Question: I have added a negative left margin to the gRow class equal to the width of the surrounding container (in my case 744px). It seems to work both in Chrome and IE. It doesn't work in my fiddle though :-?
I have an unordered list depicting a tree-like structure. Each li contains a div element with class="gRow". This div contains other divs with "cells" in a grid. I would like to add a border-bottom on each gRow (or li?) maintaining the padding-left on the li but at the same time having the border-bottom to be the same width for all li/gRows (the entire width of the container).
I'm adding new levels dynamically using Ajax and I don't know the depth of the structure.
This is how far I have gotten:

My css is like this
'''
ul {margin: 0;padding: 0;list-style-type: none;}
li { padding-left: 16px;}
.gRow { border-bottom: 1px #CCD9E0 solid;height: 20px; margin-left: -744px;}
'''
Here's a jsFiddle: <URL>
Hope you can help.
Thanks in advance.
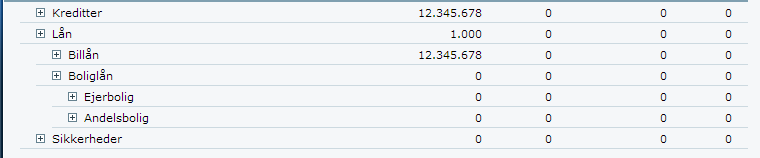
Answer: I have added a negative left margin to the gRow class equal to the width of the surrounding container (in my case 744px). It seems to work both in Chrome and IE. It doesn't work in my fiddle though :-?